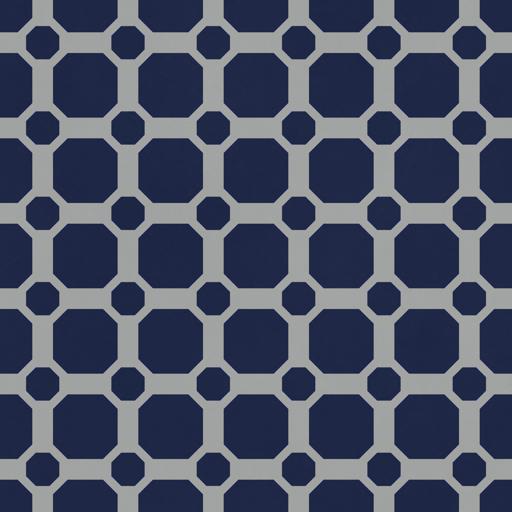
Tags: metal plates panels scifi